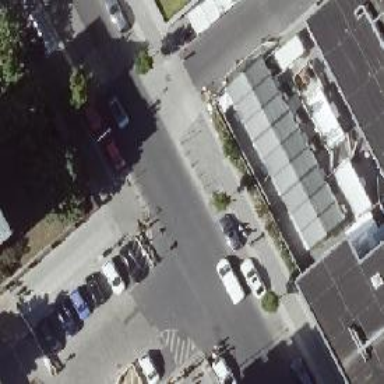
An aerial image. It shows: Unmarked crossing on footway.